已知 $A$、$B$ 是椭圆 $E:\frac{x^2}{a^2}+y^2=1(a>1)$ 的左、右顶点，椭圆 $E$ 的长轴长是短轴长的 $2$ 倍，点 $M(m,0)(m>0)$ 与椭圆上的点的距离的最小值为 $1$。

\begin{enumerate}
    \item 求椭圆的离心率和标准方程；
    \item 求点 $M$ 的坐标；
    \item 过点 $M$ 作直线 $l$ 交椭圆 $E$ 于 $C$、$D$ 两点（与 $A$、$B$ 不重合），连接 $AC$、$BD$ 交于点 $G$。证明：点 $G$ 在定直线上；
\end{enumerate}
【解答】
【答案】
\begin{enumerate}
    \item 离心率为 $\frac{\sqrt{3}}{2}$，标准方程为 $\frac{x^2}{4}+y^2=1$
    \item $M(3,0)$
    \item 证明见解析
\end{enumerate}

【分析】
\begin{enumerate}
    \item 根据椭圆的几何性质可求出 $a$ 的值，进而可求得 $c$ 的值，由此可得出椭圆 $E$ 的离心率及其标准方程；
    \item 设 $P(x_0,y_0)$，利用两点间距离公式得 $|PM|=\sqrt{\frac{3}{4}\left(x_0-\frac{4}{3}m\right)^2-\frac{1}{3}m^2+1}$，然后根据 $0<m\le\frac{3}{2}$、$m>\frac{3}{2}$ 分类讨论求解即可；
    \item 设直线 $l$ 的方程为 $x=ty+3$，$C(x_1,y_1)$、$D(x_2,y_2)$，与椭圆方程联立方程，结合韦达定理得 $y_1+y_2=-\frac{6}{5}ty_1y_2$，写出直线 $AC$、$BD$ 的方程，进而求解即可；
\end{enumerate}

【解析】
\begin{enumerate}
    \item 由题意可知，椭圆 $E:\frac{x^2}{a^2}+y^2=1(a>1)$ 的长轴长为 $2a$，短轴长为 $2$，

    由题意可得 $a=2$，则 $c=\sqrt{a^2-1}=\sqrt{3}$，

    因此，椭圆 $E$ 的离心率为 $e=\frac{c}{a}=\frac{\sqrt{3}}{2}$，其标准方程为 $\frac{x^2}{4}+y^2=1$。

    \item 设 $P(x_0,y_0)$ 是椭圆上一点，则 $x_0^2+4y_0^2=4$，

    因为

    \begin{align*}
    |PM|&=\sqrt{(x_0-m)^2+y_0^2}=\sqrt{x_0^2-2mx_0+m^2+1-\frac{x_0^2}{4}}\\
    &=\sqrt{\frac{3}{4}x_0^2-2mx_0+m^2+1}\\
    &=\sqrt{\frac{3}{4}\left(x_0-\frac{4}{3}m\right)^2-\frac{1}{3}m^2+1}\quad(-2\le x_0\le 2)
    \end{align*}

    若 $0<m\le\frac{3}{2}$ 时，则 $0<\frac{4m}{3}\le 2$，$|PM|_{\min}=\sqrt{1-\frac{1}{3}m^2}=1$，解得 $m=0$（舍去），

    若 $m>\frac{3}{2}$ 时，则 $\frac{4m}{3}>2$，则 $|PM|_{\min}=\sqrt{\frac{3}{4}\cdot 4-4m+m^2+1}=1$，解得 $m=1$（舍去）或 $m=3$，

    所以 $M$ 点的坐标为 $(3,0)$。

    \item 设直线 $l$ 的方程为 $x=ty+3$，$C(x_1,y_1)$、$D(x_2,y_2)$，

    由
    \[
    \begin{cases}
    x=ty+3\\
    \frac{x^2}{4}+y^2=1
    \end{cases}
    \]
    得 $(t^2+4)y^2+6ty+5=0$，所以 $y_1+y_2=-\frac{6t}{t^2+4}$，$y_1y_2=\frac{5}{t^2+4}$，

    所以 $y_1+y_2=-\frac{6}{5}ty_1y_2$， \;①

    由 $\Delta=16t^2-80>0$，得 $t>\sqrt{5}$ 或 $t<-\sqrt{5}$，

    易知直线 $AC$ 的方程为 $y=\frac{y_1}{x_1+2}(x+2)$， \;②

    直线 $BD$ 的方程为 $y=\frac{y_2}{x_2-2}(x-2)$， \;③

    联立②③，消去 $y$，得
    \[
    \frac{x+2}{x-2}=\frac{(x_1+2)y_2}{(x_2-2)y_1}=\frac{(ty_1+5)y_2}{(ty_2+1)y_1}=\frac{ty_1y_2+5y_2}{ty_1y_2+y_1}, \quad ④
    \]

    联立①④，消去 $ty_1y_2$，则
    \[
    \frac{x+2}{x-2}=\frac{-\frac{5}{6}(y_1+y_2)+5y_2}{-\frac{5}{6}(y_1+y_2)+y_1}=-5,
    \]

    解得 $x=\frac{4}{3}$，即点 $G$ 在直线 $x=\frac{4}{3}$ 上。
\end{enumerate}

【点睛】 方法点睛：求定值问题常见的方法有两种：

\begin{enumerate}
    \item 从特殊入手，求出定值，再证明这个值与变量无关；
    \item 直接推理、计算，并在计算推理的过程中消去变量，从而得到定值。
\end{enumerate}
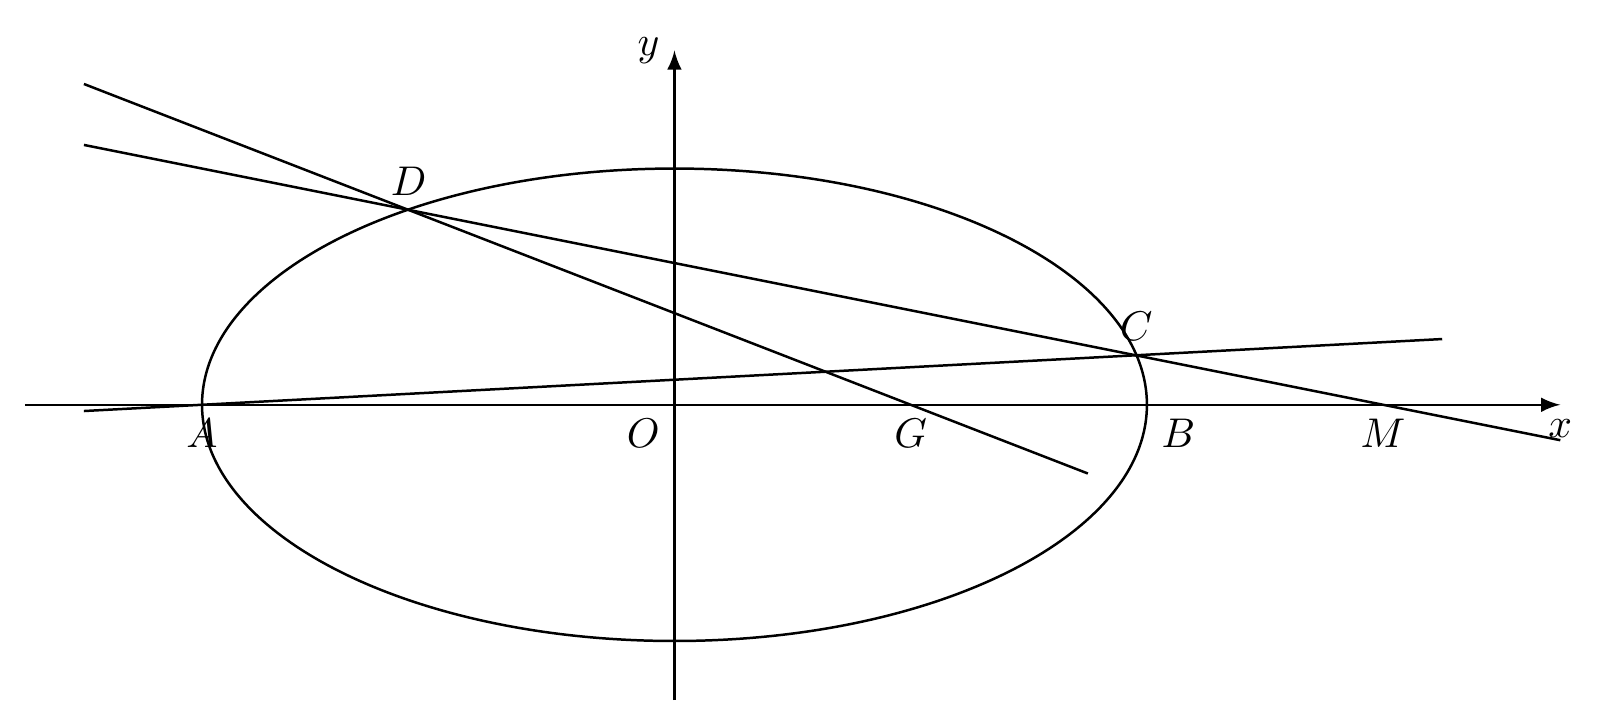